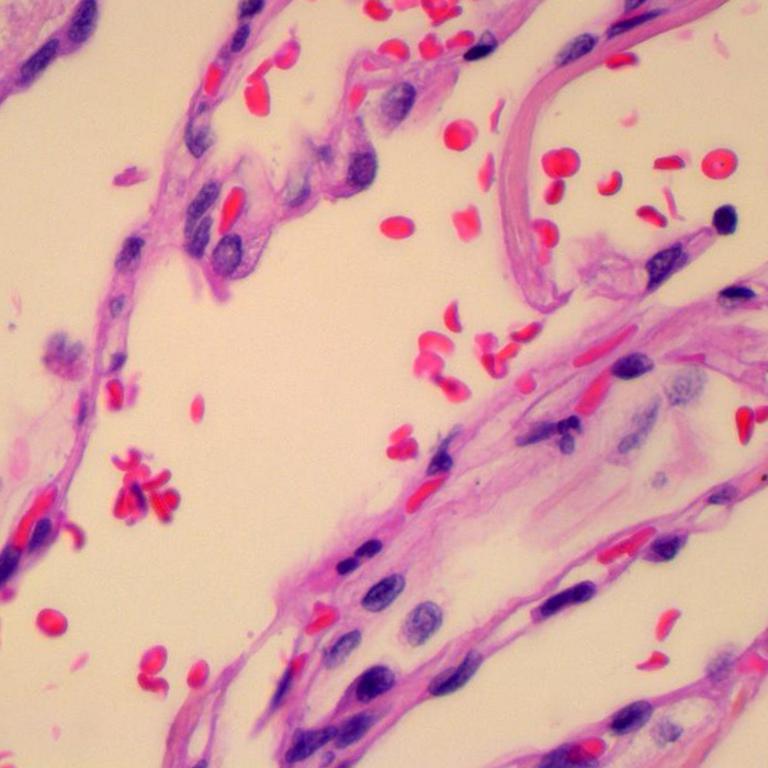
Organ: lung
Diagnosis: benign